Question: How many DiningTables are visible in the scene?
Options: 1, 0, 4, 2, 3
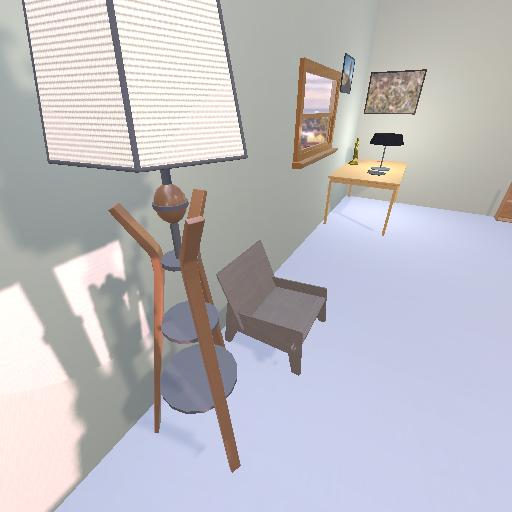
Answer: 1